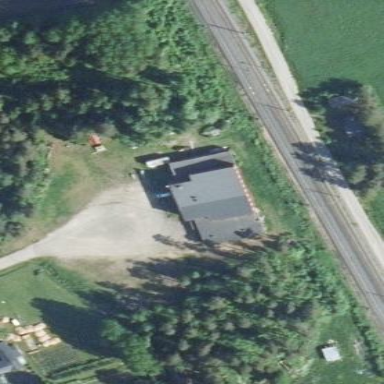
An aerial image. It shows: Community center building.